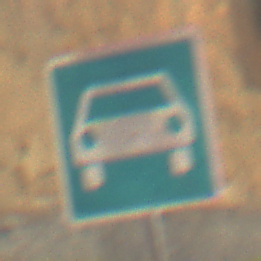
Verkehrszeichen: Kraftfahrstrasse
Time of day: Midday
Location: Outdoor (Urban)
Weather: Clear
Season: NotSpecified
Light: Natural